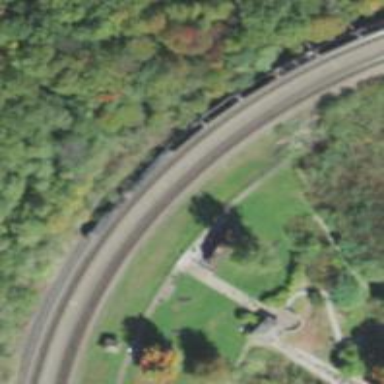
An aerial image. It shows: Preserved railway.